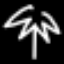
Label: palm tree